Определите коэффициент теплового расширения металла, из которого изготовлена трубка.
Оцените погрешность ваших измерений.
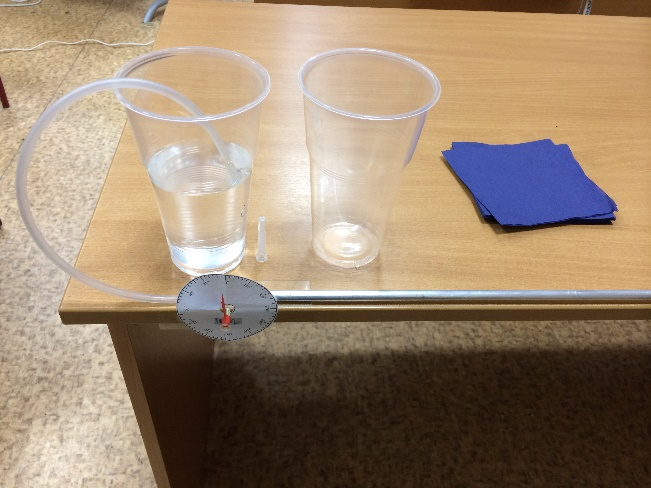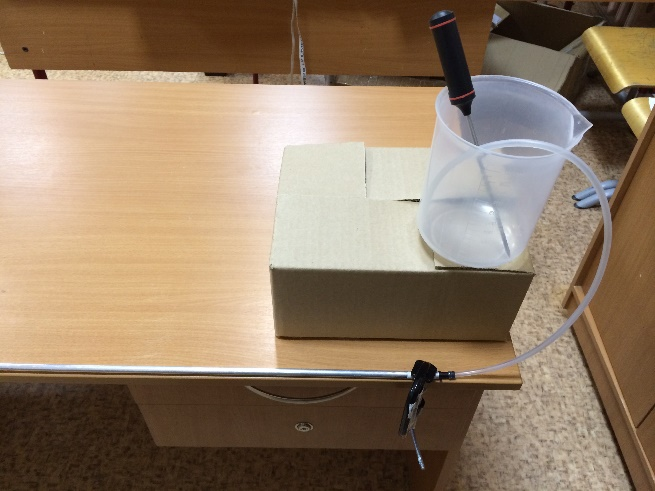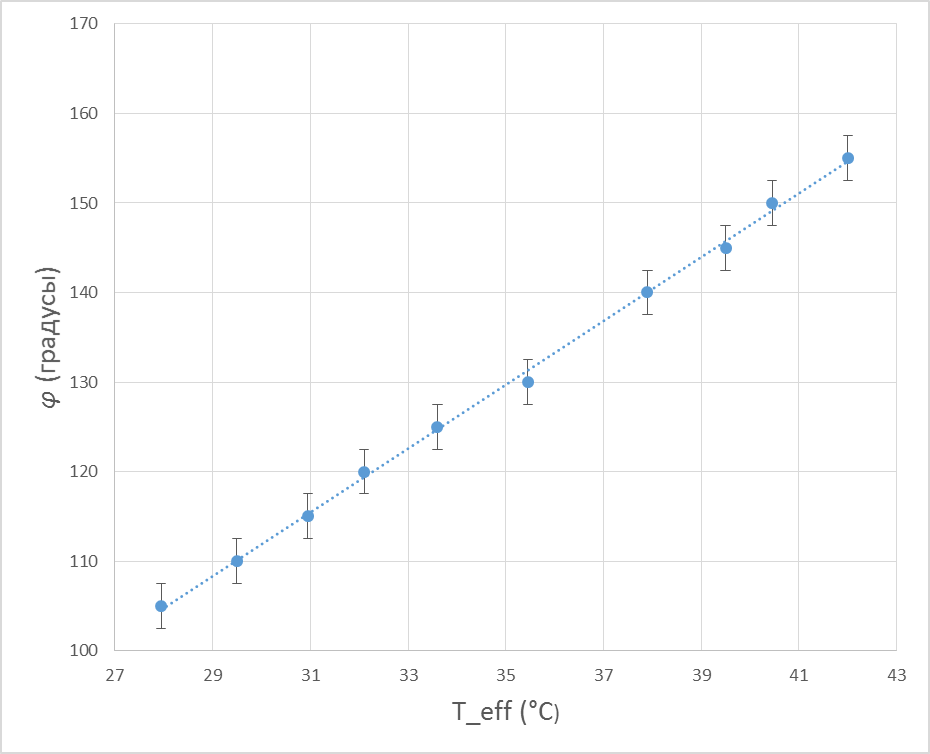
Определите коэффициент теплового расширения металла, из которого изготовлена трубка. Примечание: Коэффициент теплового расширения $\alpha$ — это отношение относительного удлинения $\Delta L/L$ к изменению температуры $\Delta T$:\[\alpha = \frac{\Delta L}{L \Delta T}\]

 Один конец трубки фиксируется струбциной, а второй помещается на иголку, лежащую на стеклянной пластинке. На иголку приклеивается указатель из бумаги. Иголка при удлинении трубки прокатывается по пластинке, угол поворота фиксируется с помощью транспортира. Трубка нагревается водой, которая течёт по ней из одного сосуда в другой. Один сосуд подымается над столом, устанавливаясь на коробку. Измеряется температура втекающей и вытекающей воды.

 Считать трубку равномерно прогретой нельзя. Предположим, что температура меняется вдоль трубки линейно, и введём эффективную температуру трубки, которую будем использовать для расчёта коэффициента теплового расширения:\[T_\mathrm{eff} = \frac{T_0+T_1}{2}-T_r\]Комнатная температура $T_r = 24.6 ^\circ \mathrm C$.Таблица значений:

$T_1 ,~ ^\circ \mathrm C$$T_0 ,~ ^\circ\mathrm C$$T_\mathrm{eff} ,~ ^\circ\mathrm C$$\phi ,~ ^\circ$52.880.440.7515552.277.939.3615051.776.538.4814550.974.137.0014049.570.634.6913048.468.032.9312547.466.031.4912046.664.530.3811545.662.628.9711044.660.527.49105

 Как видим из графика, зависимость действительно линейная. Находим коэффициент пропорциональности между углом и температурой:\[K = (3.56\pm0.05) {{}^\circ}/{^\circ\mathrm C}\]Откуда находим искомую величину:

Ответ:

 \[\alpha=d\cdot\frac{K}{L}\cdot \frac{\pi}{180^{\circ}}=\left(18.7\pm0.4\right)\cdot 10^{-6} ~{}^\circ \mathrm C^{-1}\]
Решение: Один конец трубки фиксируется струбциной, а второй помещается на иголку, лежащую на стеклянной пластинке. На иголку приклеивается указатель из бумаги. Иголка при удлинении трубки прокатывается по пластинке, угол поворота фиксируется с помощью транспортира. Трубка нагревается водой, которая течёт по ней из одного сосуда в другой. Один сосуд подымается над столом, устанавливаясь на коробку. Измеряется температура втекающей и вытекающей воды.   Считать трубку равномерно прогретой нельзя. Предположим, что температура меняется вдоль трубки линейно, и введём эффективную температуру трубки, которую будем использовать для расчёта коэффициента теплового расширения:\[T_\mathrm{eff} = \frac{T_0+T_1}{2}-T_r\]Комнатная температура $T_r = 24.6 ^\circ \mathrm C$.Таблица значений: $T_1 ,~ ^\circ \mathrm C$$T_0 ,~ ^\circ\mathrm C$$T_\mathrm{eff} ,~ ^\circ\mathrm C$$\phi ,~ ^\circ$52.880.440.7515552.277.939.3615051.776.538.4814550.974.137.0014049.570.634.6913048.468.032.9312547.466.031.4912046.664.530.3811545.662.628.9711044.660.527.49105  Как видим из графика, зависимость действительно линейная. Находим коэффициент пропорциональности между углом и температурой:\[K = (3.56\pm0.05) {{}^\circ}/{^\circ\mathrm C}\]Откуда находим искомую величину: | $T_1 ,~ ^\circ \mathrm C$ | $T_0 ,~ ^\circ\mathrm C$ | $T_\mathrm{eff} ,~ ^\circ\mathrm C$ | $\phi ,~ ^\circ$ | | --- | --- | --- | --- | | 52.8 | 80.4 | 40.75 | 155 | | 52.2 | 77.9 | 39.36 | 150 | | 51.7 | 76.5 | 38.48 | 145 | | 50.9 | 74.1 | 37.00 | 140 | | 49.5 | 70.6 | 34.69 | 130 | | 48.4 | 68.0 | 32.93 | 125 | | 47.4 | 66.0 | 31.49 | 120 | | 46.6 | 64.5 | 30.38 | 115 | | 45.6 | 62.6 | 28.97 | 110 | | 44.6 | 60.5 | 27.49 | 105 |
Ответ: \[\alpha=d\cdot\frac{K}{L}\cdot \frac{\pi}{180^{\circ}}=\left(18.7\pm0.4\right)\cdot 10^{-6} ~{}^\circ \mathrm C^{-1}\]

Оцените погрешность ваших измерений.
Ответ: Погрешность измерения угла всюду равна половине цены деления транспортира – $2.5~^\circ$. Погрешность же измерения $T_\mathrm{eff}$ мала, так что не отображается на графике.
Темы:
E, Термодинамика, Придумать метод, IEPhO, Теплота, Тепловое расширение